Question: I've been straining to figure this out, it seems like it should be very simple but this scenario is not <URL> well, if its possible.
Using the <URL>' would do it, however that only gives you the attributes you select.
Let's say I have a table with 15 attributes, and I want all of them, why should I have to provide all of the attributes to get them? Makes me really appreciate how nice Active Record is...
I figured out that I can do this and it does work but this is so ugly, I almost hate putting it in here, much less my code.
'''
item = nil
table.items.each {|i| item = i if i[:id] == 5 }
'''
How might I get all of the attributes of an item from the collection ?
EDIT
Here are other methods I've tried to no avail.
'''
table.items.query("slug" => "test-item")
*** ArgumentError Exception: a hash key value is required
table.items.query({"slug" => "test-item"})
*** ArgumentError Exception: a hash key value is required
table.items.query(Hash["slug", "test-item"])
*** ArgumentError Exception: a hash key value is required
table.items['slug-test-item'].attributes.count
0
'''
Here is proof the item exists "test-item" is the slug and composite key (pk):

Second EDIT
Now that I realize that "hash_value" is the literal key I must use, and that it searches from the composite key, here's what I get:
'''
(rdb:1) table.items.query(:hash_value => "test-item")
#<Enumerator: <AWS::DynamoDB::ItemCollection>:each({:query=>true, :hash_key_value=>{:s=>"test-item"}})>
(rdb:1) table.items.query(:hash_value => "test-item").each(&:title)
*** AWS::DynamoDB::Errors::ValidationException Exception: Query can be performed only on a table with a HASH,RANGE key schema
'''
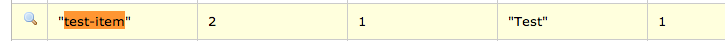
Answer: The trick was that the hash-key-value is actually the primary key (composite key). So the following works.
'''
(rdb:1) table.items['test-item'].attributes['title']
"Test"
'''
'test-item' is my pk.